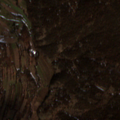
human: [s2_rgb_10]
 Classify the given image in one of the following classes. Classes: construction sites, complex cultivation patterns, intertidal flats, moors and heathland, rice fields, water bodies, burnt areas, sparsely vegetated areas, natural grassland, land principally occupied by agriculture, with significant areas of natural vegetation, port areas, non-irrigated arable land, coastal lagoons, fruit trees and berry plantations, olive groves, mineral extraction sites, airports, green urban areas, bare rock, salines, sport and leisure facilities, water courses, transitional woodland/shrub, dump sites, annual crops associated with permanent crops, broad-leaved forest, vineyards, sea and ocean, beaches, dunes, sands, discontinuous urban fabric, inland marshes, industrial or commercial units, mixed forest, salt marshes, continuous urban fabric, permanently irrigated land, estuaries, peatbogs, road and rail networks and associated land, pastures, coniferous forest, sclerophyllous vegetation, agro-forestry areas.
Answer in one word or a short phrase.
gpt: non-irrigated arable land, pastures, land principally occupied by agriculture, with significant areas of natural vegetation, broad-leaved forest, transitional woodland/shrub